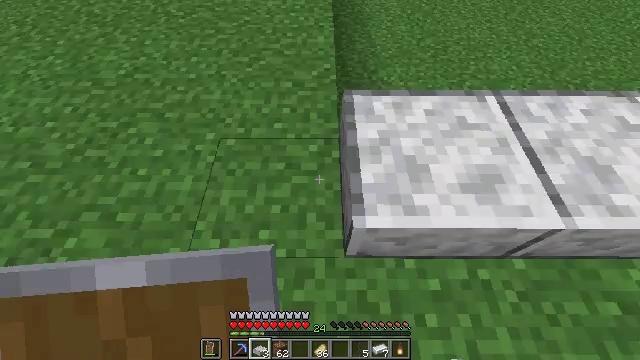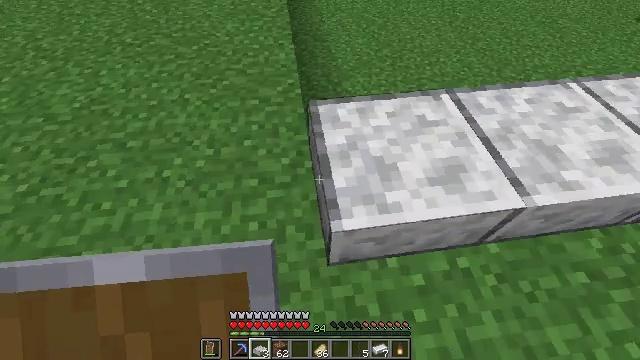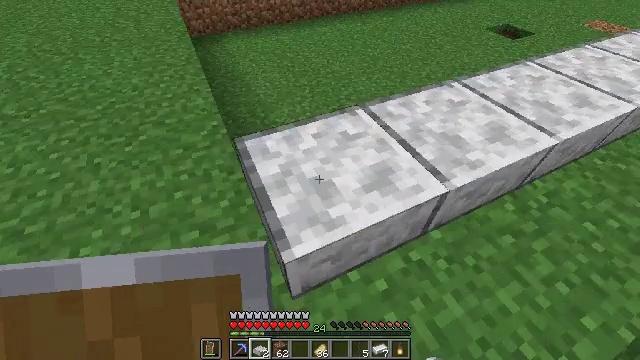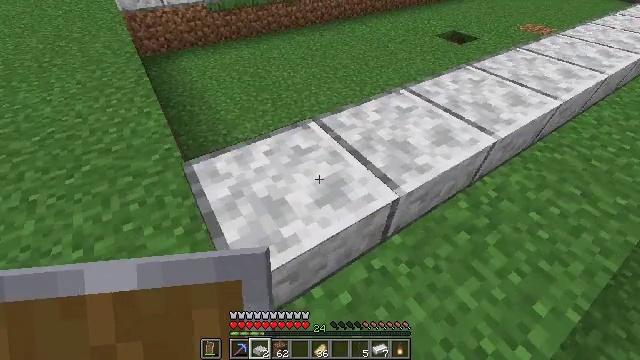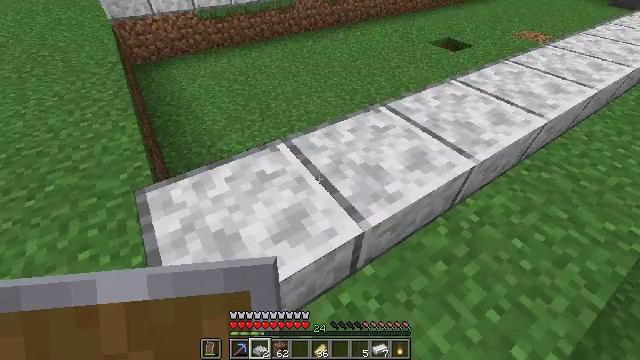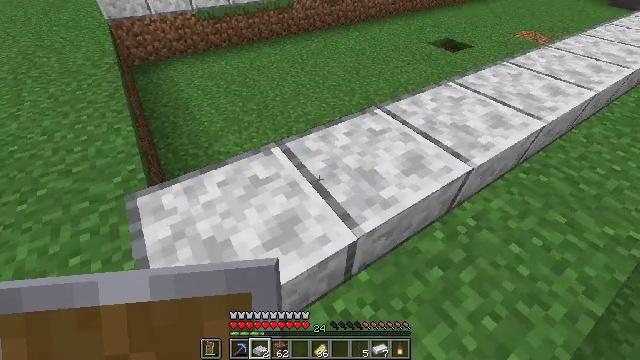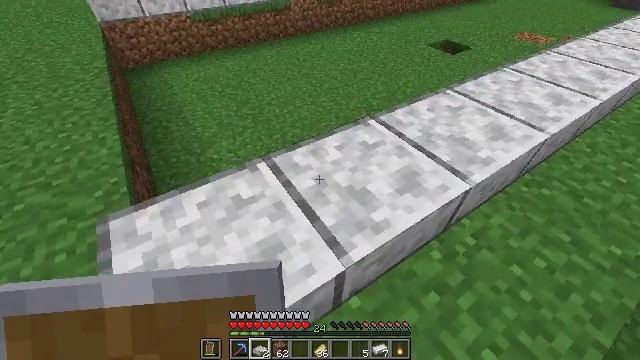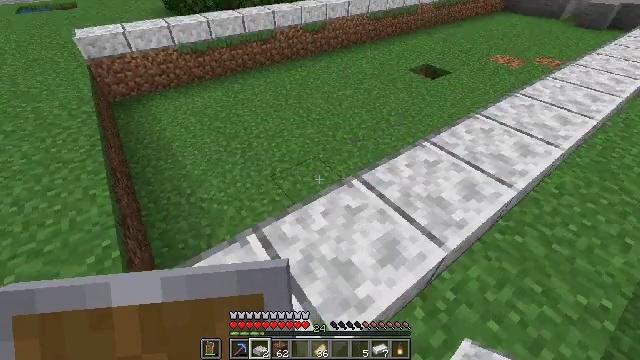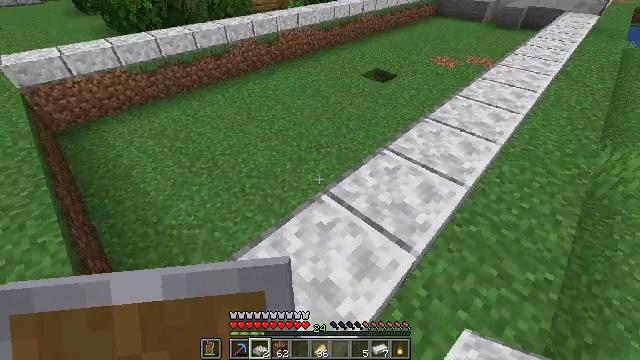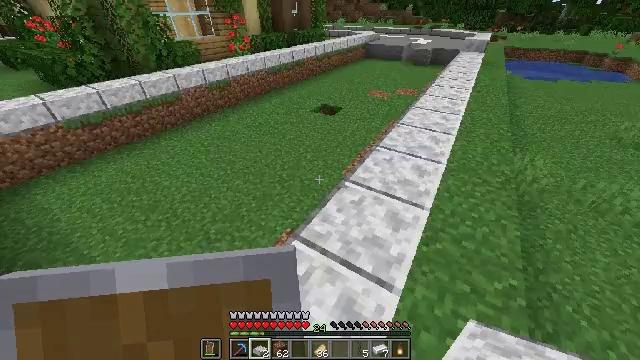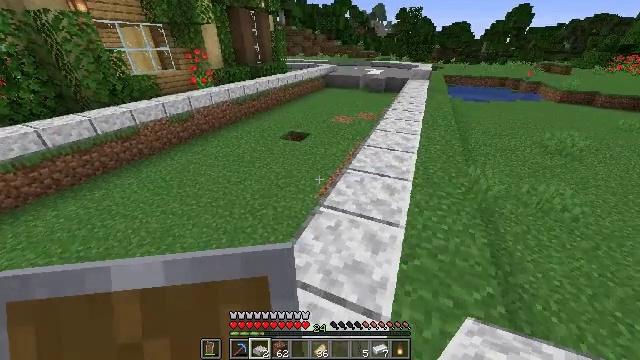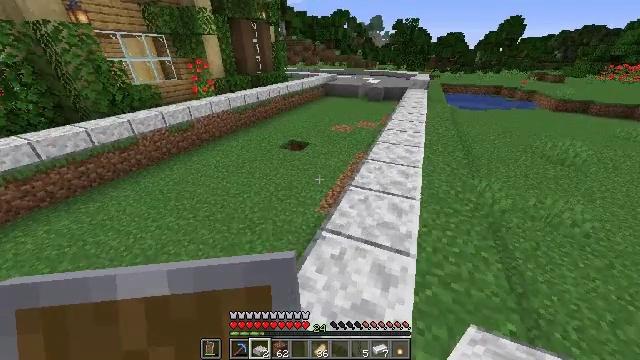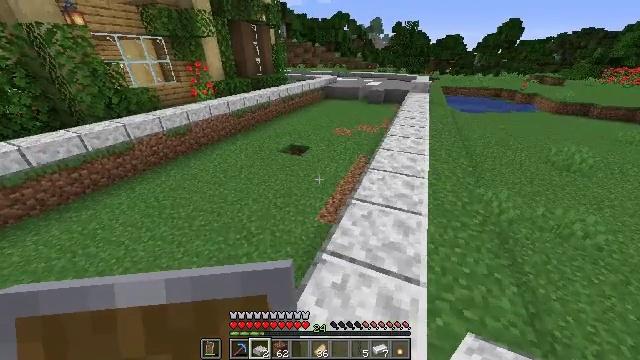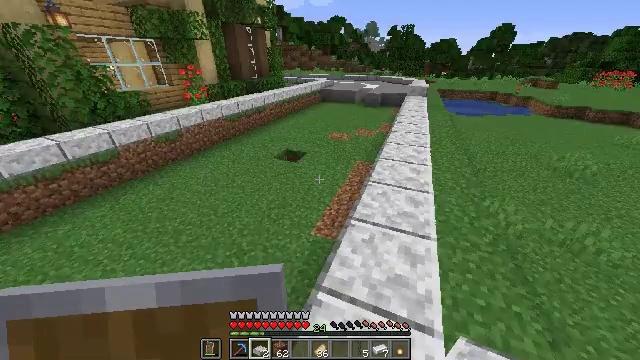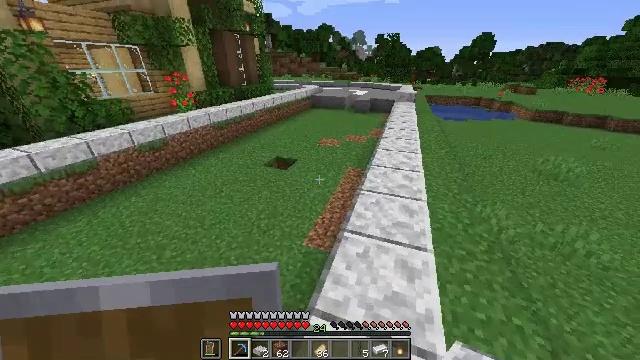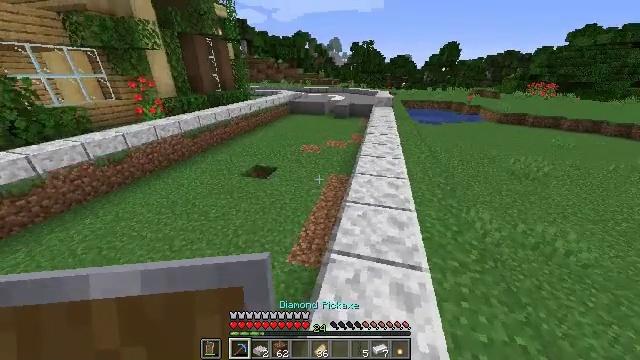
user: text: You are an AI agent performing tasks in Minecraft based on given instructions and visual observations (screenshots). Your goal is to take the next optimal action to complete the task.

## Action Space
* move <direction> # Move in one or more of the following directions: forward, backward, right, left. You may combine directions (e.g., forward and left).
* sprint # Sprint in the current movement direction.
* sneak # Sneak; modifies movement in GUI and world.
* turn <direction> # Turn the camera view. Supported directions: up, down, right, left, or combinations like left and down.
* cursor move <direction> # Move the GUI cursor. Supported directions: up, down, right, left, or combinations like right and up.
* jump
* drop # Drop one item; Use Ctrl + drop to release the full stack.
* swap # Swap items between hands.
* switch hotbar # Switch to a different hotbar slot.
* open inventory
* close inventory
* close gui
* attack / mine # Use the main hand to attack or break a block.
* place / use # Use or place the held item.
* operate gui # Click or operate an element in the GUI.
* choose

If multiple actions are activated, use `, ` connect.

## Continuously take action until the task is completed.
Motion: motion action
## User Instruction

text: Mine the polished diorite slab from the floor.
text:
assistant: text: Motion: move right, turn right and up
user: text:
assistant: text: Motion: move right, turn right and up
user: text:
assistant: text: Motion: move forward and move right, turn right and up
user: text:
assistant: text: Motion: move forward and move right
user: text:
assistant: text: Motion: move forward
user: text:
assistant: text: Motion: no_op
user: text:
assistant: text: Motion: move forward, turn right and up
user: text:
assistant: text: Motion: move forward, turn right
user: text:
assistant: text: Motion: move forward, turn right and up
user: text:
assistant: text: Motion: move forward, turn right and up
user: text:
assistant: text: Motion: move forward, turn up
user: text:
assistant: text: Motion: move forward
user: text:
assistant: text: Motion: move forward
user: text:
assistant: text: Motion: move forward, turn right and up, switch to hotbar 1
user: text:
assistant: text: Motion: move forward, turn right and up, switch to hotbar 1
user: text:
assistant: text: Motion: move forward, turn right, switch to hotbar 1
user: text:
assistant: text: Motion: move forward, turn right
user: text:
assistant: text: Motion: move forward
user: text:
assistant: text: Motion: move forward
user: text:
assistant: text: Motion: move forward
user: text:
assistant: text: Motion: move forward
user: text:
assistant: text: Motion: move forward
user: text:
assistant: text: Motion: move forward
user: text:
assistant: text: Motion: move forward, turn right, jump
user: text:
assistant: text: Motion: move forward, turn right, jump
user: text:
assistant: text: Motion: move forward, turn right, jump
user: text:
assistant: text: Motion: move forward and move right
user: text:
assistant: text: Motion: move forward and move right
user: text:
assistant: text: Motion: move forward and move right
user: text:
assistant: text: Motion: move forward and move right